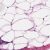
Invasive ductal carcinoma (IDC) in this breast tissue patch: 0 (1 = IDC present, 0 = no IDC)